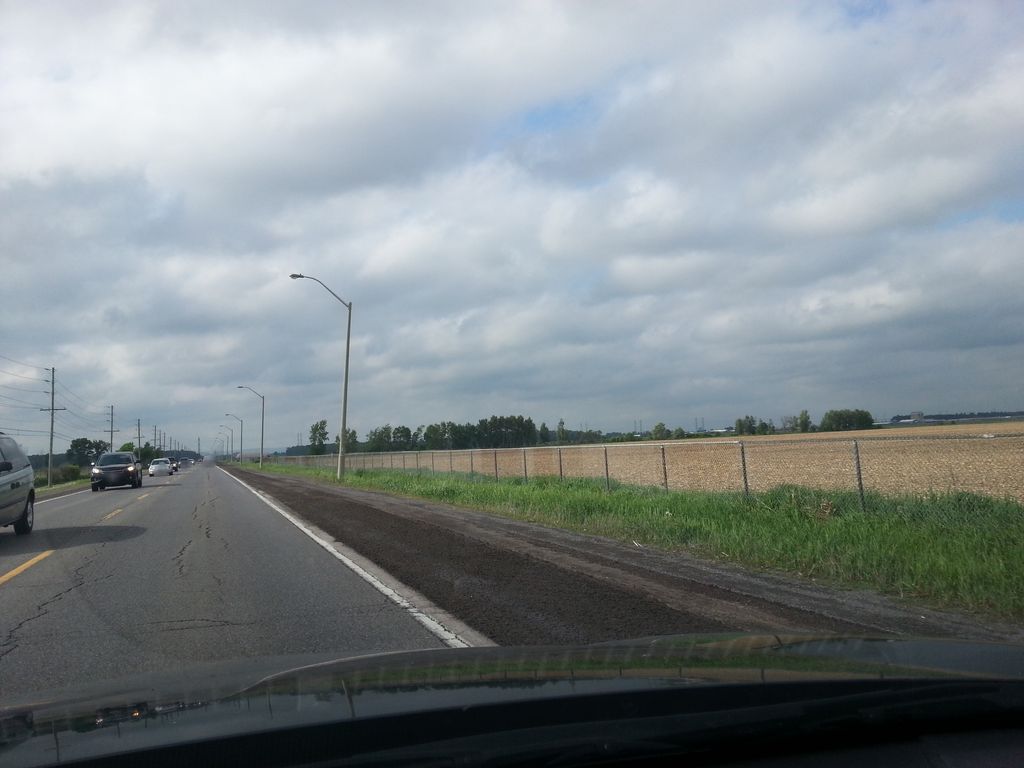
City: ottawa-gatineau